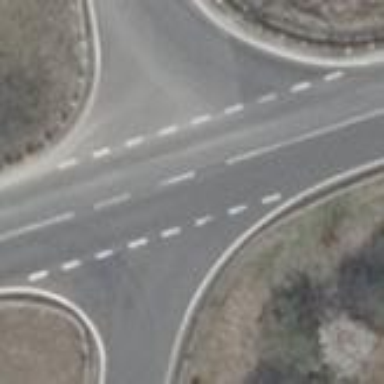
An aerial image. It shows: Asphalt surface with junction.